Question: I have 4 blocks and I want script to add classes with a delay: appears 1 block, then 2nd and so on. here is the code:
'''
$('#about').click(function() {
$('.front').toggleClass('open-front');
$('.back').toggleClass('open-back');
});
'''
Before:

...and After:
<URL>
See this color block that after click becomes black. They are four. But I want 1 block appear 1st, then the delay 600ms and script adds classes to 2nd block, then delay 1200ms and script adds to 3rd block classes. Thats what I want.
Pardon me, if I didn't explain it correctly...
Got any ideas?
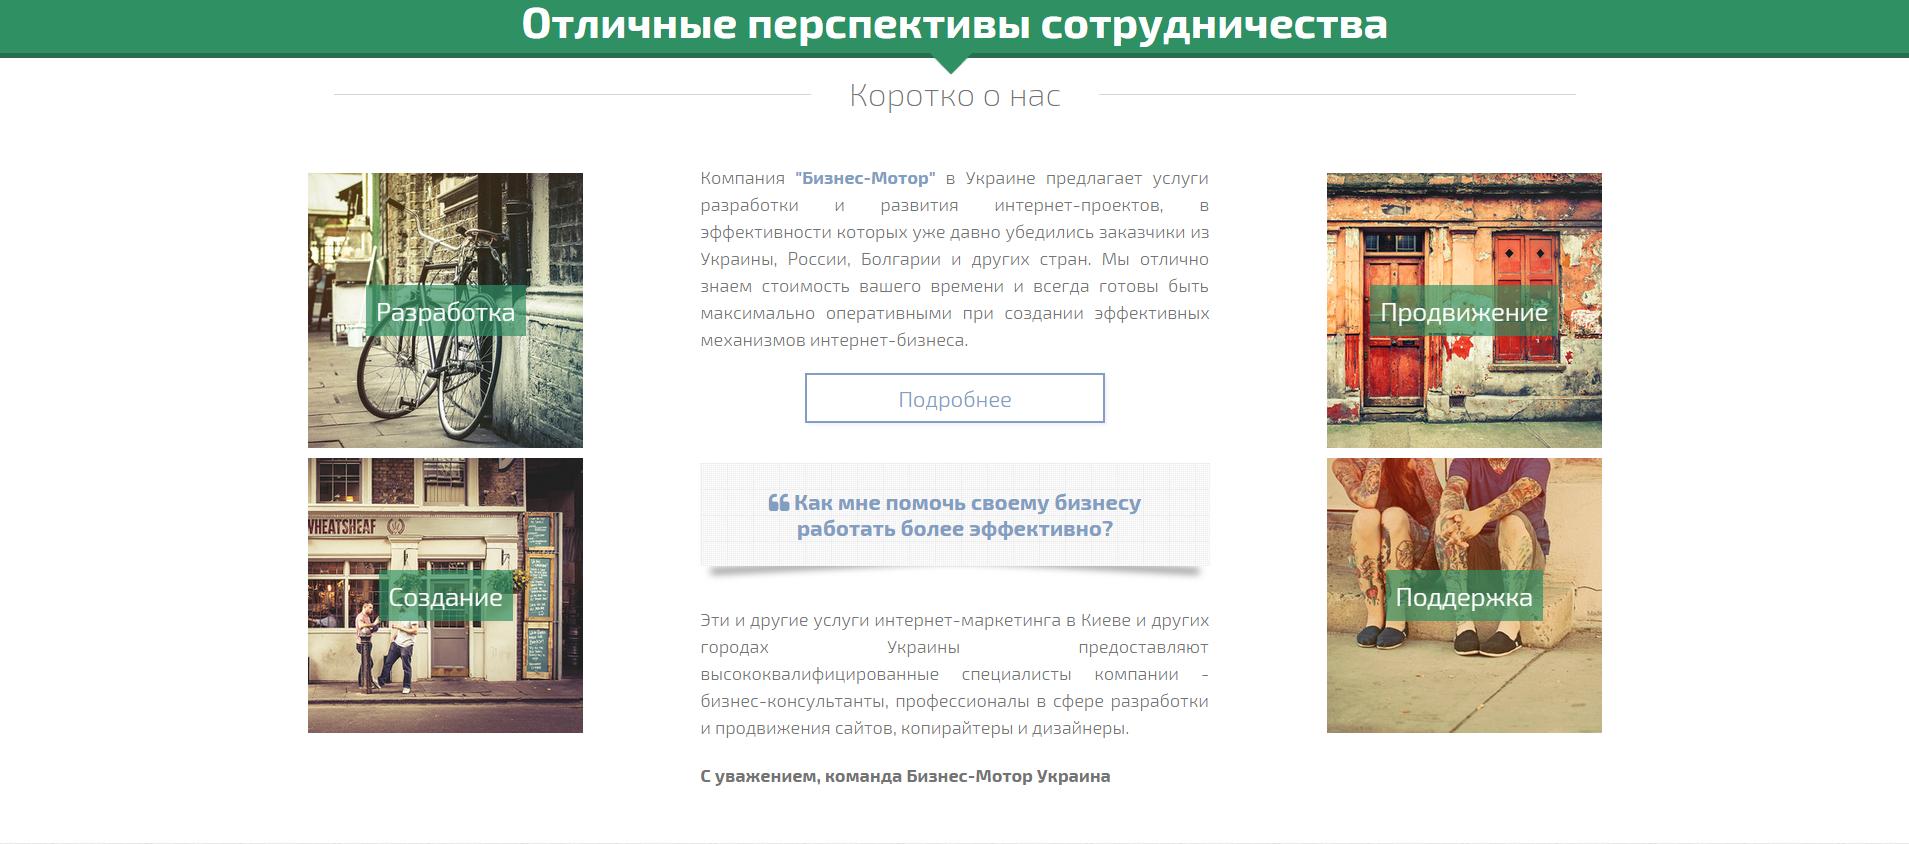
Answer: You mean something like this?
'''
$('#about').click(function() {
$('.front').toggleClass('open-front');
setTimeout(function() {
$('.back').toggleClass('open-back');
setTimeout(function() {
$('.third').toggleClass('open-third');
}, 600);
}, 600);
});
'''
---
Or something like this?
'''
$('#about').click(function() {
var delay = 600;
$('.front').each(function(i, e) {
setTimeout(function() {
$(e).toggleClass('open-front');
}, i * delay);
});
$('.back').each(function(i, e) {
setTimeout(function() {
$(e).toggleClass('open-back');
}, i * delay);
});
});
'''